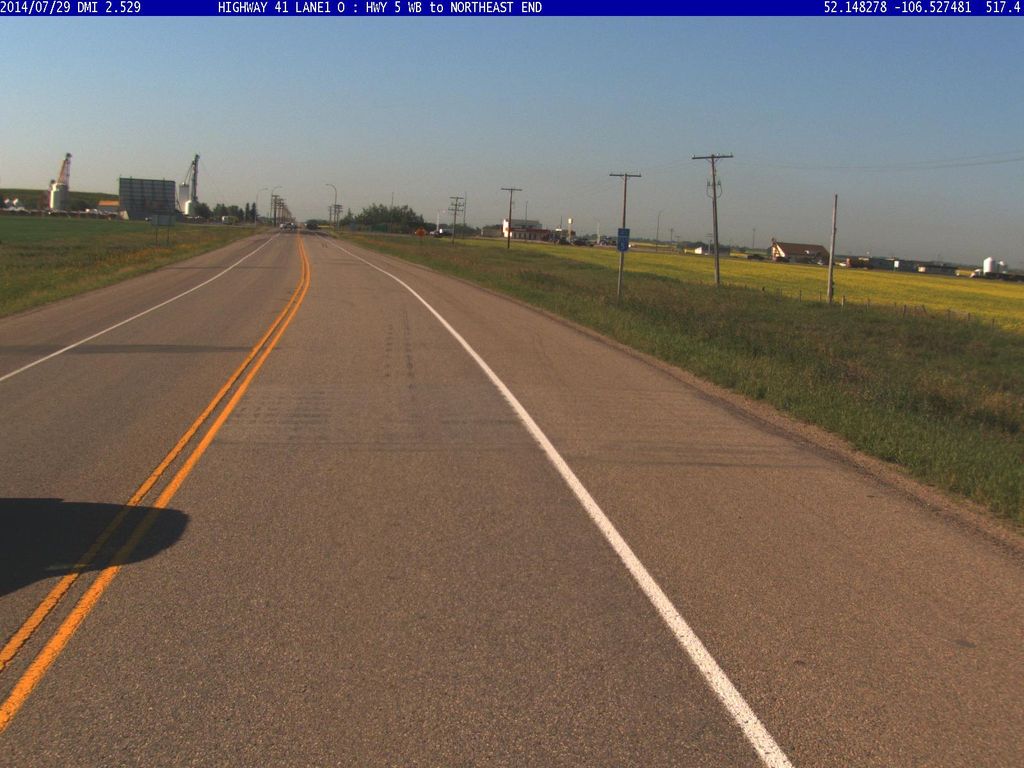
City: saskatoon